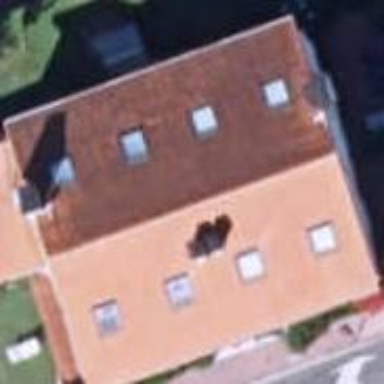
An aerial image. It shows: Terrace building.